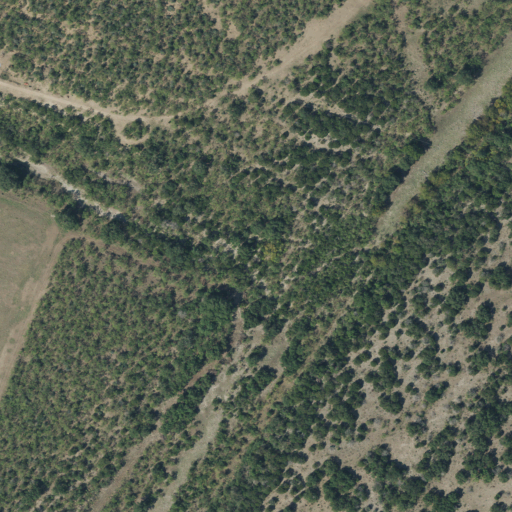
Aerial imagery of valley in Texas named Dragoo Hollow containing shrub and deciduous forest